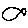
Label: fish